Question: I've implemented and Android MapView with some OverlayItems and now I'd like to show and dialog like this when one of them is clicked

I basically need to show the name and address of the place. Is there an easy way of doing this or I have to manually create a new drawable for the item with the info?
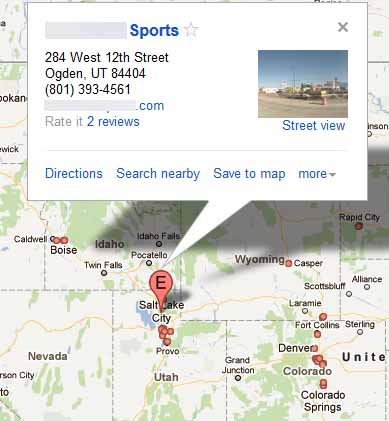
Answer: I've used MapView Balloons in the past to accomplish this:
<URL>